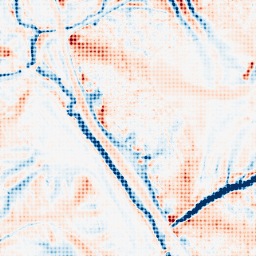
Category: edge_preserving
Decomposition family: median
Decomposition parameters: size: 21
Upsampling method: sinc_blackman
Upsampling parameters: scale: 8
kernel_size: 8
Upsampling scale: 8